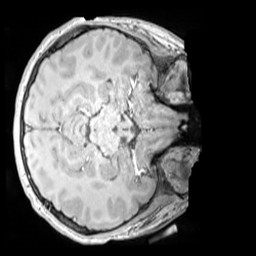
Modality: MP2RAGE
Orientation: axial
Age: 12
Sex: male
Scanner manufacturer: siemens
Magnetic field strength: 3 T
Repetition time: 4 s
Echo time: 0.00303 s